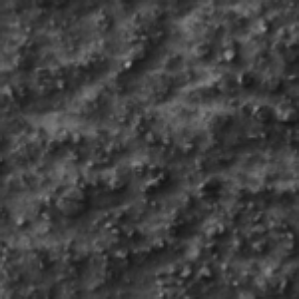
Label: frost